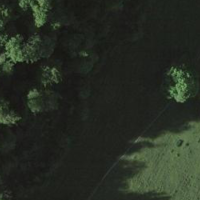
EUNIS habitat code: 24
Species observed at this site:
Primula veris